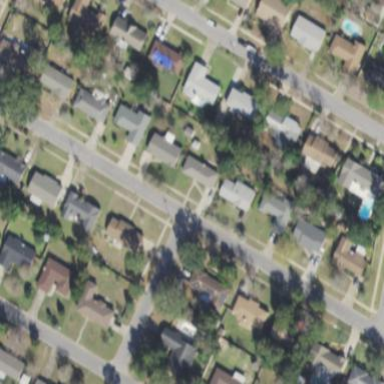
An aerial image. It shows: This residential area consists of single-family homes.